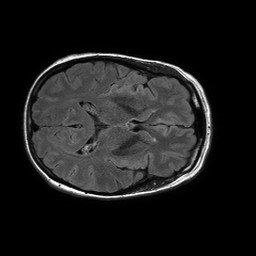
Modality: FLAIR
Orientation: axial
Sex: female
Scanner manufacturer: philips
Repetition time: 11 s
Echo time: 0.125 s